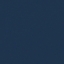
Label: SeaLake